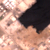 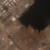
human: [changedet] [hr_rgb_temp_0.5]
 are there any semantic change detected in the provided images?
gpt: Everything remains the same.